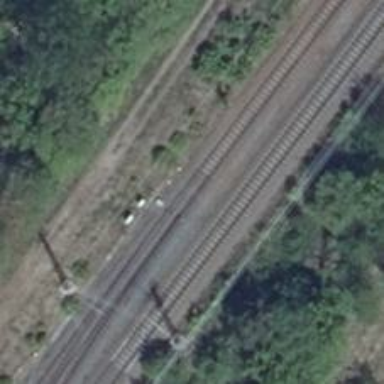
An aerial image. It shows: Railway switch.